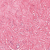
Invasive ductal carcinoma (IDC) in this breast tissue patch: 0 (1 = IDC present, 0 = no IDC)